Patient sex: F
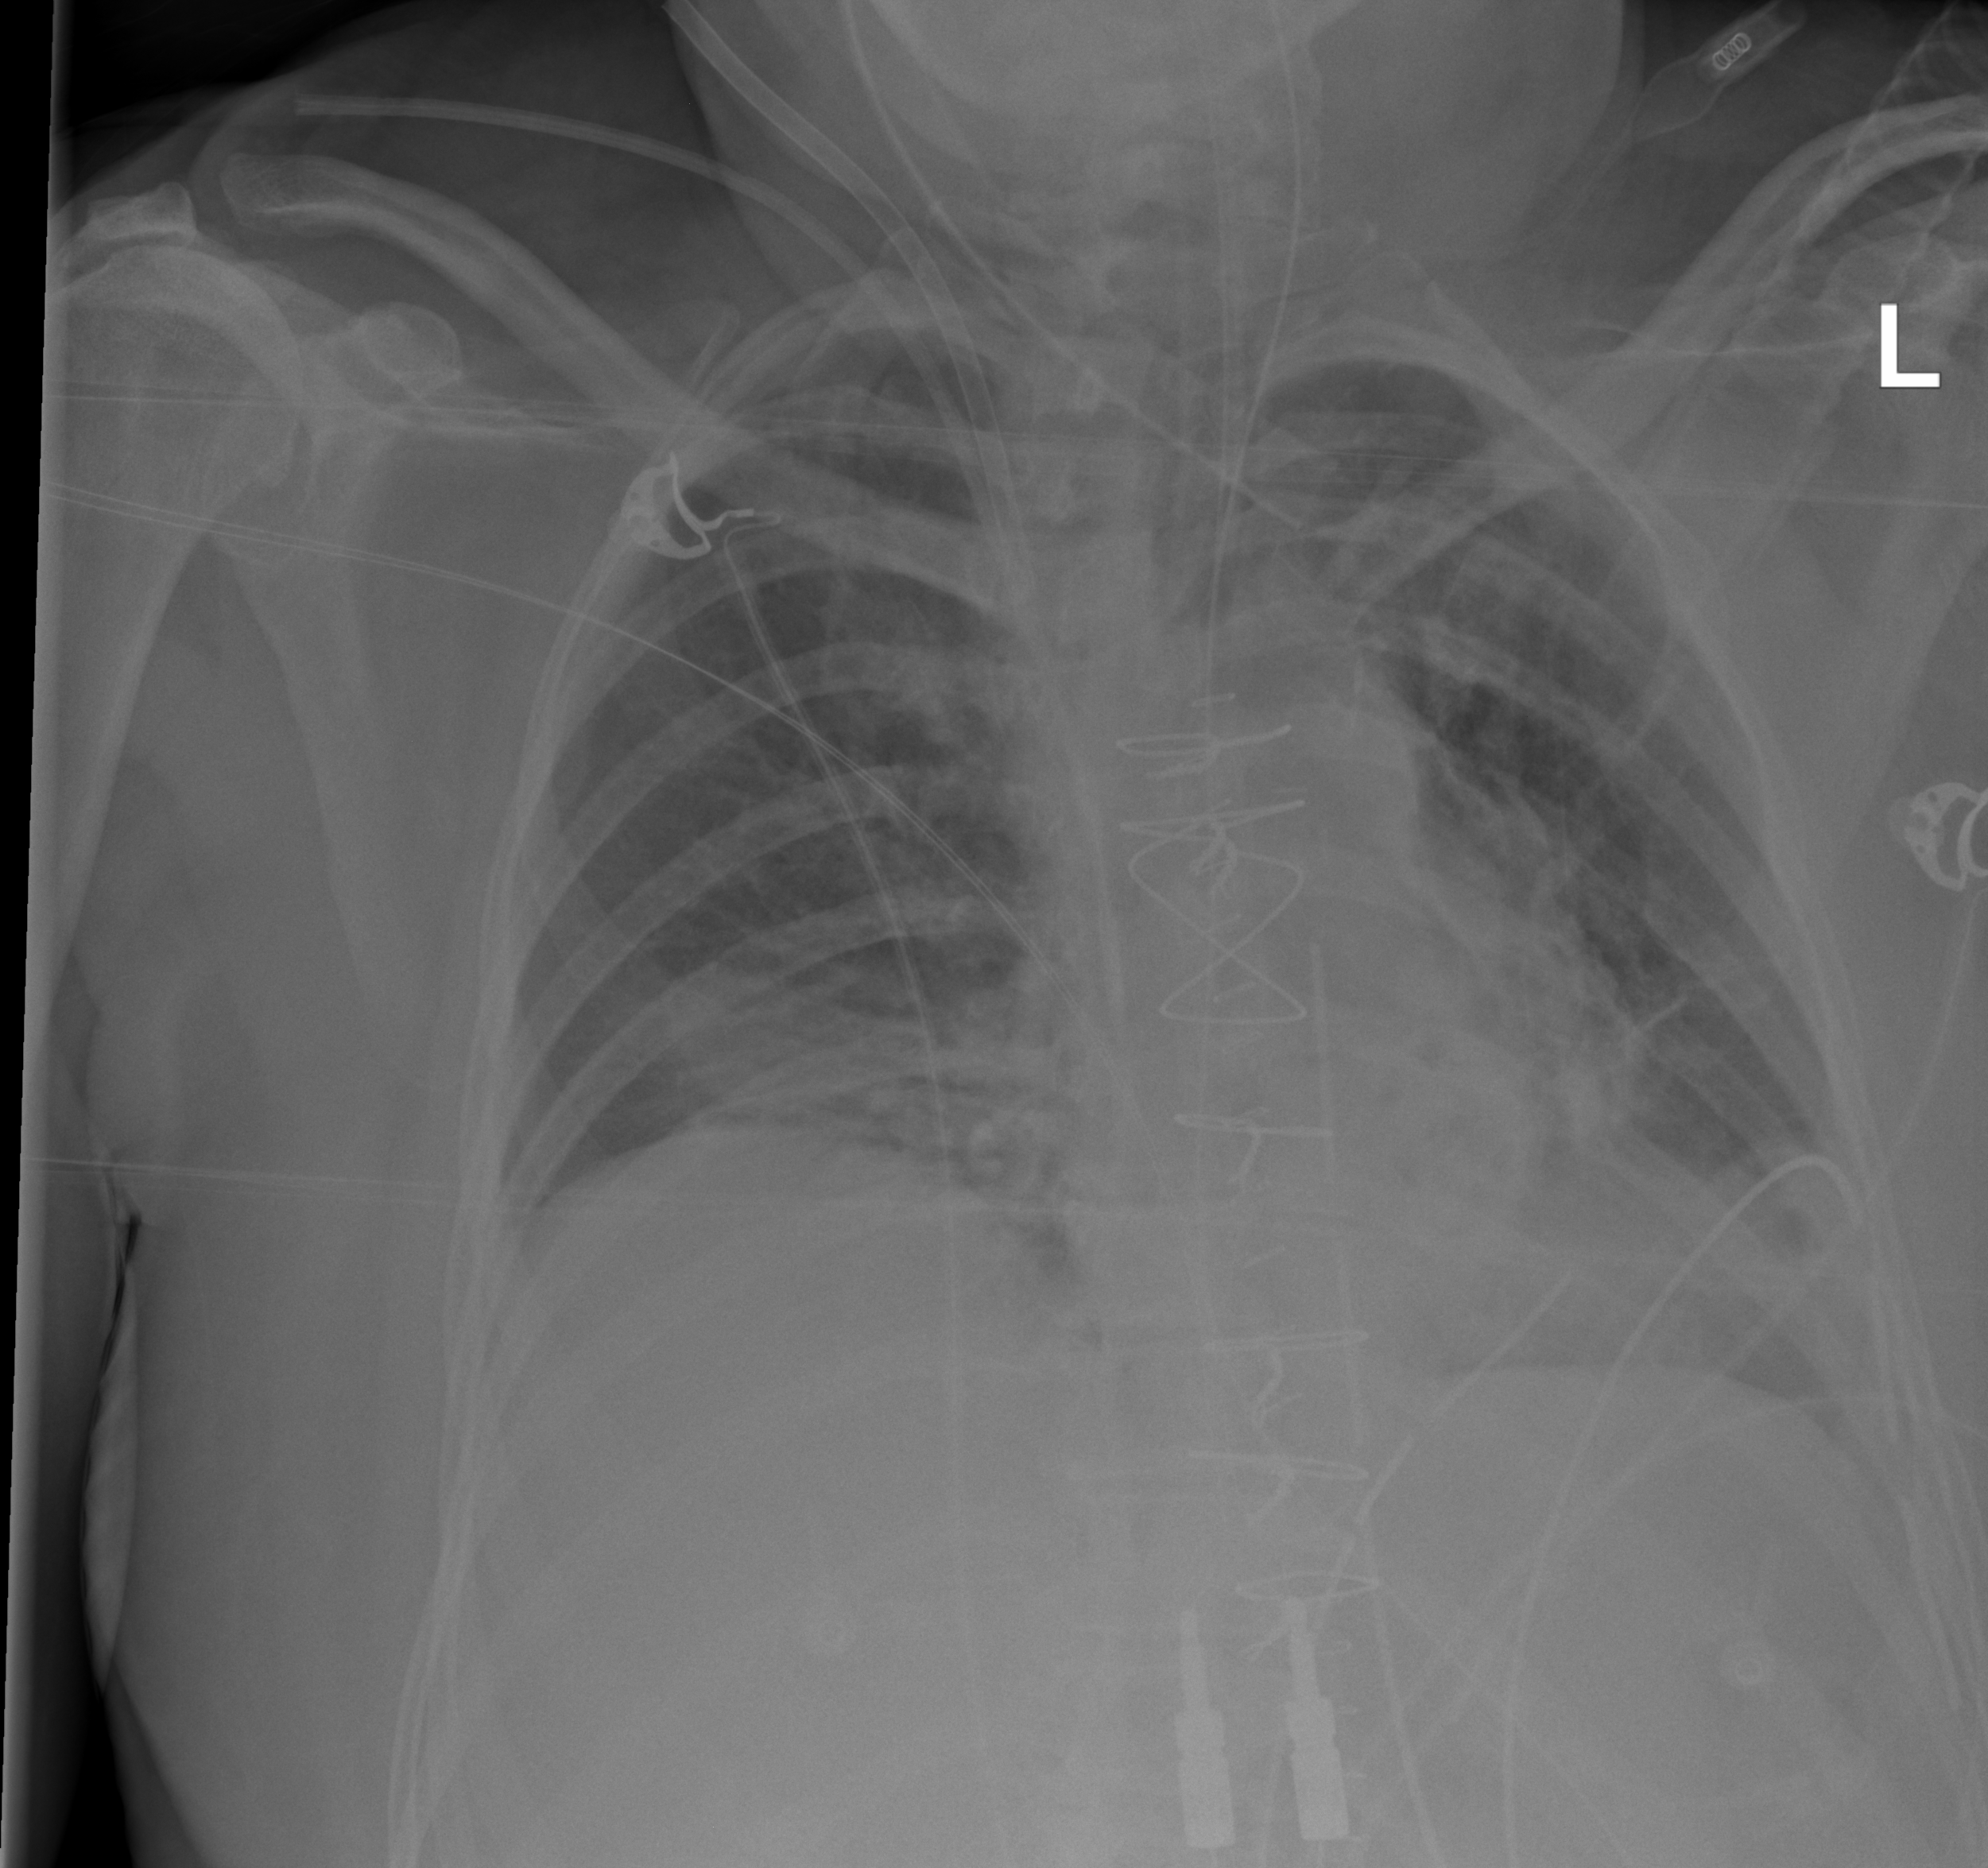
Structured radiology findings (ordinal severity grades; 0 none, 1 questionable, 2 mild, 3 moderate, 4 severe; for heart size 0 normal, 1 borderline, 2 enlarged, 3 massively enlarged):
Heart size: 0
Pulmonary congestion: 2
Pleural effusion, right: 0
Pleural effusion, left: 2
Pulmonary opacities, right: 1
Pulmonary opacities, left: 0
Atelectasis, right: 3
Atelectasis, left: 2